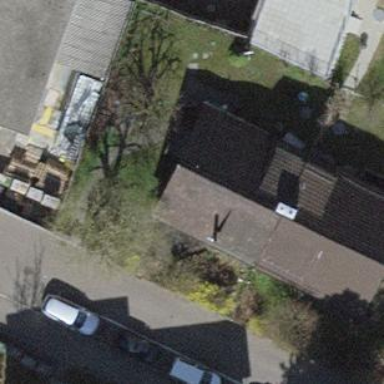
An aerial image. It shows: Semidetached house with tile roof.